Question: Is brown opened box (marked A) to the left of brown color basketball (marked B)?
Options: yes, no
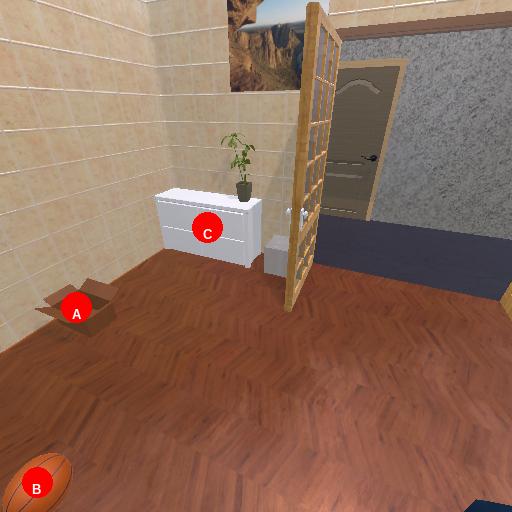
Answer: yes